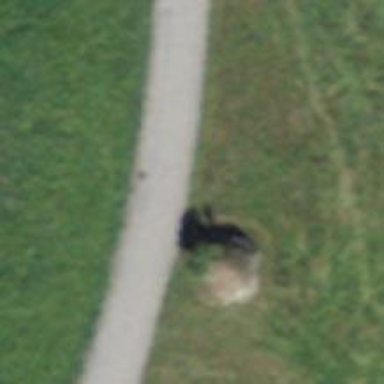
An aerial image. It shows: Bench.